Question: I would like to display only certain information in table view such as only "male" people in a database. I'm only at using javafx. Thanks for your help in advance.
This is my current table

I would like to filter the table so that only rows with "order status : PAID" are displayed in the table.
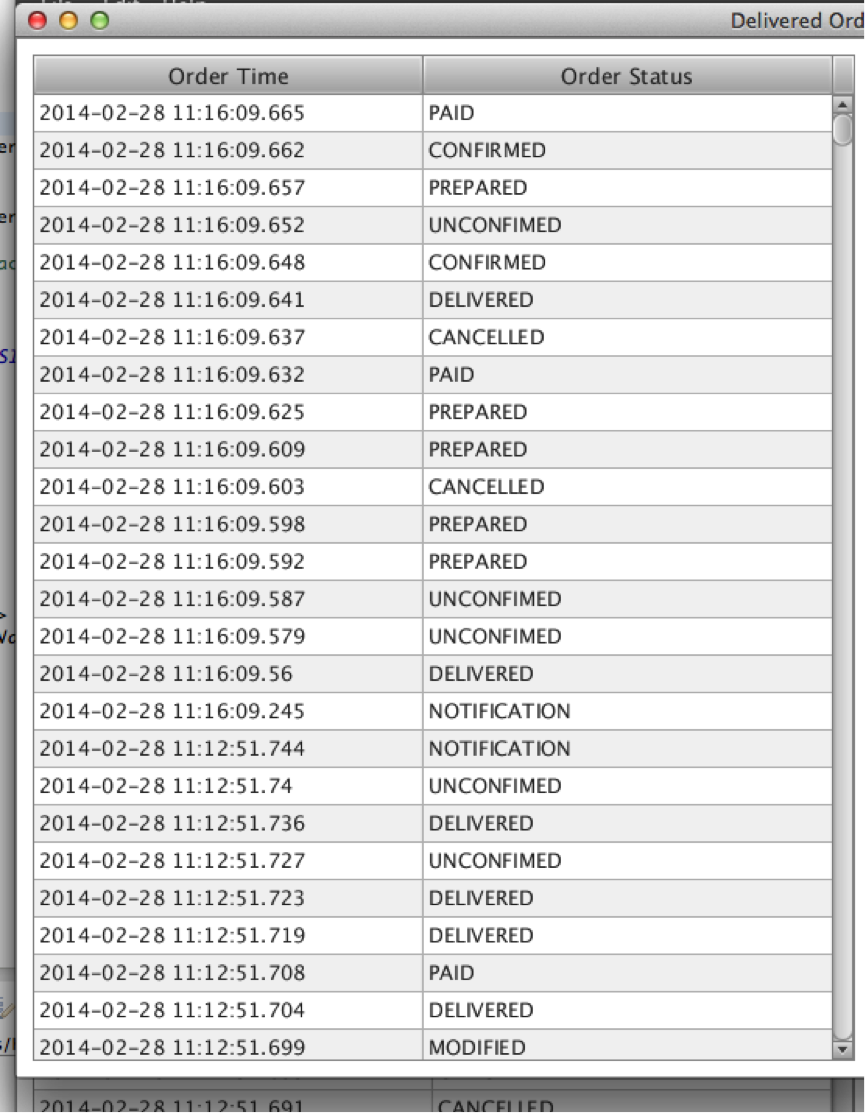
Answer: If you can use java 8 you can use the built in FilteredList and predicates. Here's something I wrote to test regex filtering. I modified it a bit to be more like your example and use javafx 2.2 if required. Just change some of the commented lines to use java 8.
'''
import javafx.application.Application;
import javafx.beans.property.DoubleProperty;
import javafx.beans.property.SimpleDoubleProperty;
import javafx.beans.property.SimpleStringProperty;
import javafx.beans.property.StringProperty;
import javafx.collections.FXCollections;
import javafx.collections.ObservableList;
import javafx.collections.transformation.FilteredList;
import javafx.event.ActionEvent;
import javafx.scene.Scene;
import javafx.scene.control.TableColumn;
import javafx.scene.control.TableView;
import javafx.scene.control.TextField;
import javafx.scene.control.cell.PropertyValueFactory;
import javafx.scene.layout.VBox;
import javafx.stage.Stage;
public class TableTest extends Application {
@Override
public void start(Stage primaryStage) {
ObservableList<LineItem> items = FXCollections.observableArrayList();
items.addAll(new LineItem("hello",123.45),
new LineItem("paid in full",0.01),
new LineItem("paid",0.01),
new LineItem("due",0.01),
new LineItem("paid",0.01));
//for java8
//FilteredList<LineItem> filteredItems = new FilteredList(items, e->true);
//not java8
ObservableList<LineItem> filteredItems = FXCollections.observableArrayList(items);
TableView tableView = new TableView(filteredItems);
TableColumn<LineItem,String> descCol = new TableColumn<>("desc");
descCol.setCellValueFactory(new PropertyValueFactory<>("desc"));
TableColumn<LineItem, Double> amountCol = new TableColumn<>("amount");
amountCol.setCellValueFactory(new PropertyValueFactory<>("amount"));
tableView.getColumns().addAll(descCol,amountCol);
TextField filterText = new TextField();
filterText.setPromptText("type filter and press enter");
filterText.setOnAction(new EventHandler<ActionEvent>() {
public void handle(ActionEvent event) {
//normal java8
//filteredItems.setPredicate(li -> li.desc.getValue().contains(filterText.getText()));
//regex java 8
//filteredItems.setPredicate(li -> li.desc.getValue().matches("(?i)"+filterText.getText()));
//not javafx 8
filteredItems.clear();
for (LineItem li: items)
if (li.desc.getValue().contains(filterText.getText()))
filteredItems.add(li);
}
});
VBox root = new VBox();
root.getChildren().addAll(tableView, filterText);
Scene scene = new Scene(root, 300, 300);
primaryStage.setTitle("Filter table test");
primaryStage.setScene(scene);
primaryStage.show();
}
public class LineItem {
private final StringProperty desc = new SimpleStringProperty();
private final DoubleProperty amount = new SimpleDoubleProperty();
public StringProperty descProperty() {return desc;}
public DoubleProperty amountProperty() {return amount;}
public LineItem(String dsc, double amt) {
desc.set(dsc); amount.set(amt);
}
}
}
'''
todo, there's supposedly a way to bind the predicateProperty, but I can't figure that out.
Edit: If you want a binding, instead of the handler for ActionEvent, do something like
'''
filteredItems.predicateProperty().bind(
Bindings.createObjectBinding(() ->
li -> li.desc.getValue().contains(filterText.getText()),
filterText.textProperty())
);
'''